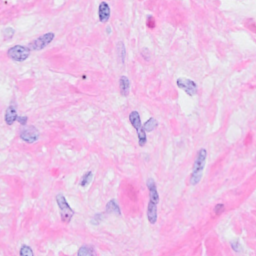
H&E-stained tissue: Breast